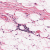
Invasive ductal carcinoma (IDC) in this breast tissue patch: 0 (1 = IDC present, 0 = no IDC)